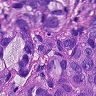
Metastatic tissue present: yes